Aerial crown-view tile of a tropical tree (Barro Colorado Island, Panama), acquired 20240918:
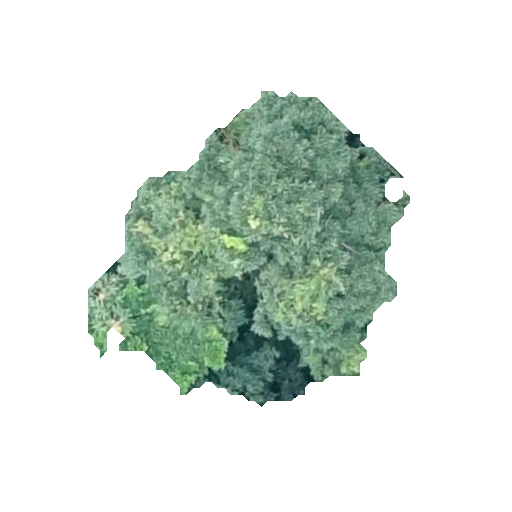
Species: Astronium graveolens
GBIF accepted scientific name: Astronium graveolens
Crown area: 103.086 m²